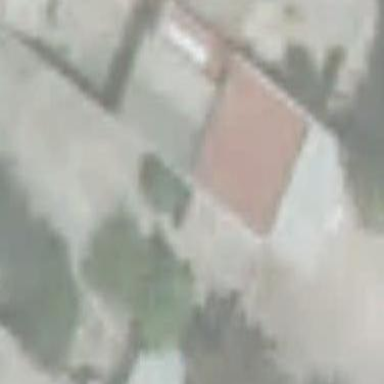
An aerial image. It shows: Residential building.